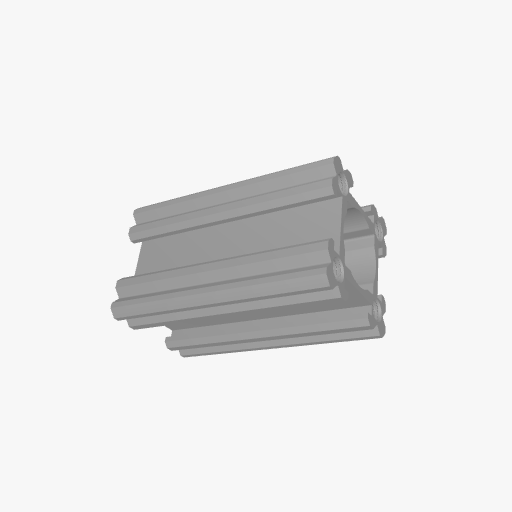
Part: GoRAIL43